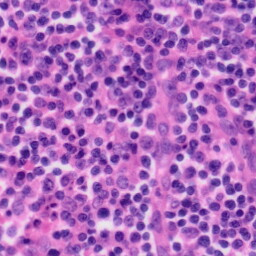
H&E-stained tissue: Tonsil